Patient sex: M
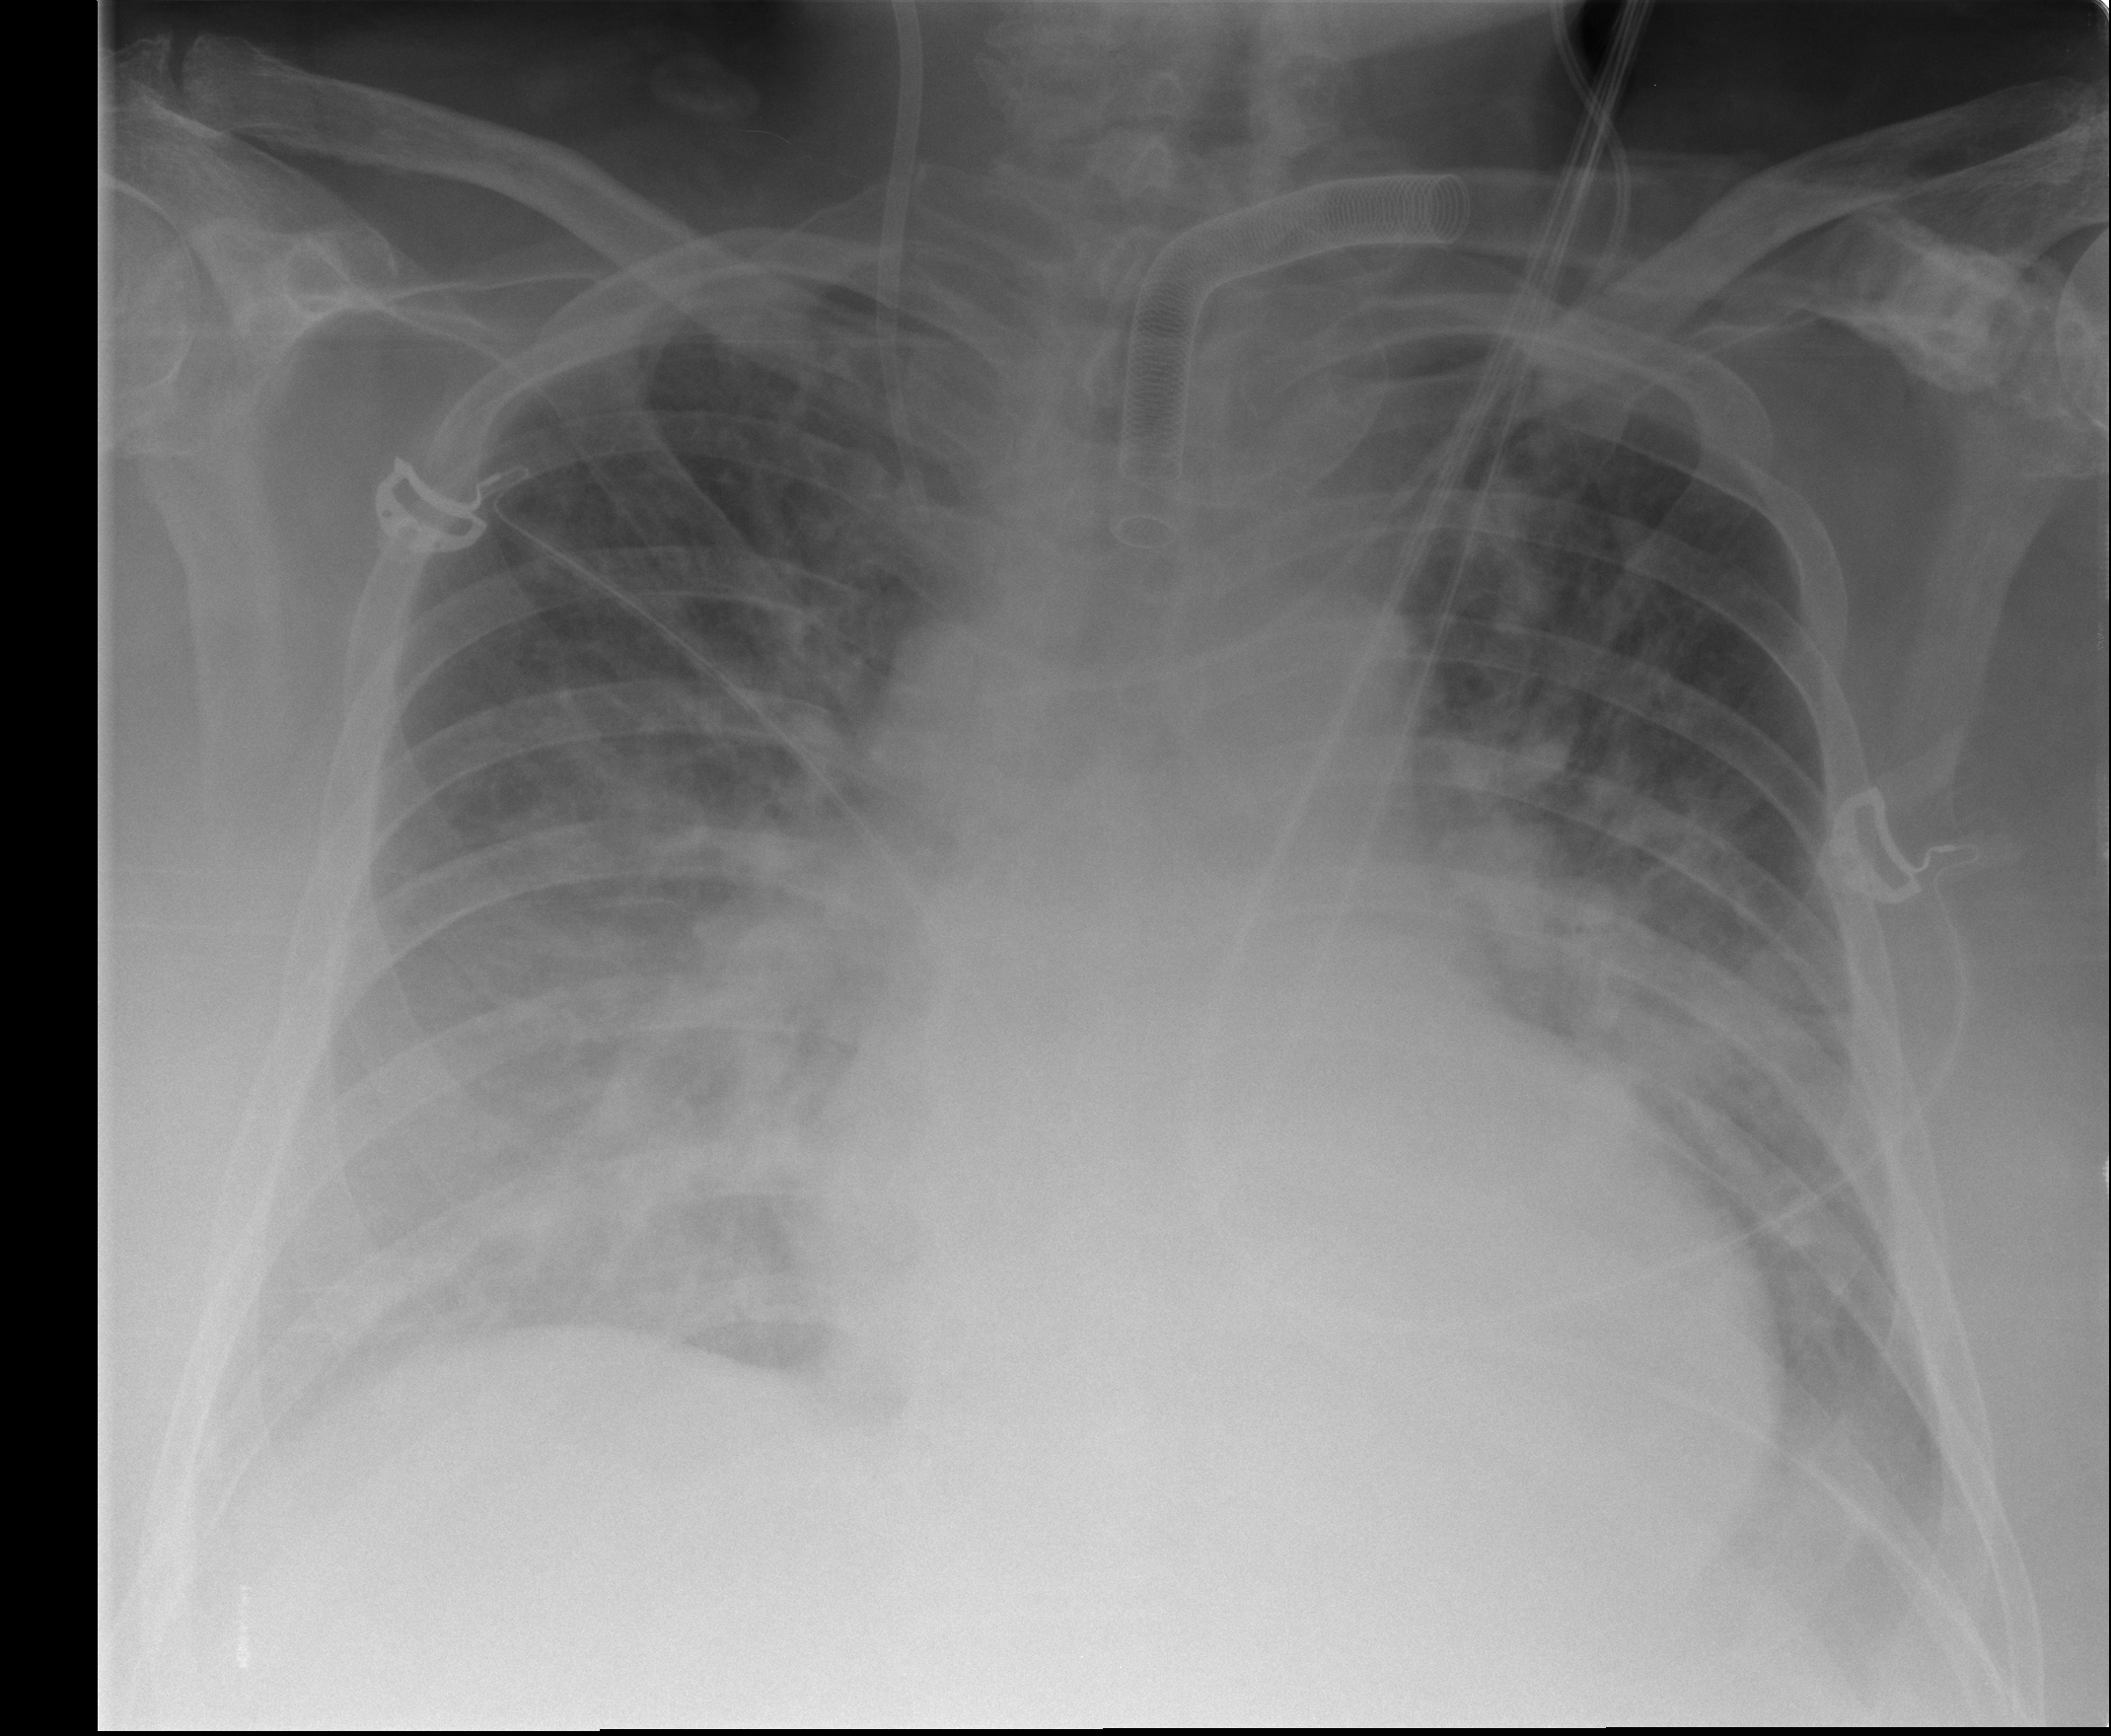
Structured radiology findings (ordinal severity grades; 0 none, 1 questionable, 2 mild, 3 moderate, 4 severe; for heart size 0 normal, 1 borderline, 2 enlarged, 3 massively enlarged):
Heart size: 2
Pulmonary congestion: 2
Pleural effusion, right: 2
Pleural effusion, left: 2
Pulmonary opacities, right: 2
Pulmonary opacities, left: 2
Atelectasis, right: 2
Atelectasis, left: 2